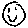
Label: smiley face